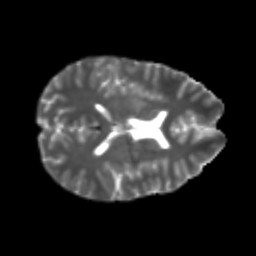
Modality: T2w
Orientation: axial
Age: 23
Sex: male
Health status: healthy
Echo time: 0.074 s